Question: I am trying to build SPRO from <URL>
They use to generate the makefile.
My issue is that when I am trying to make the project I am getting the error
'"undefined reference to 'sin' "' etc.
Here is the error image

This error is due to the fact that math library is not being included with '-lm' flag but '-lm' is present in 'makefile.am'
Here is my 'makefile.am'
'''
AUTOMAKE_OPTIONS = 1.4 foreign
ACLOCAL_AMFLAGS = -I auxdir
LDADD = -lm -L. -lspro @sphere_lib@
INCLUDES = @sphere_include@
include_HEADERS = spro.h
lib_LIBRARIES = libspro.a
noinst_HEADERS = getopt.h
libspro_a_SOURCES = system.h spro.h sig.c spf.c header.c misc.c lpc.c convert.c fft.c
bin_PROGRAMS = scopy slpc slpcep sfbank sfbcep
noinst_PROGRAMS = scompare
scopy_SOURCES = scopy.c getopt.c getopt1.c
scopy_DEPENDENCIES = libspro.a
slpc_SOURCES = slpc.c getopt.c getopt1.c
slpc_DEPENDENCIES = libspro.a
slpcep_SOURCES = slpcep.c getopt.c getopt1.c
slpcep_DEPENDENCIES = libspro.a
sfbank_SOURCES = sfbank.c getopt.c getopt1.c
sfbank_DEPENDENCIES = libspro.a
sfbcep_SOURCES = sfbcep.c getopt.c getopt1.c
sfbcep_DEPENDENCIES = libspro.a
scompare_SOURCES = scompare.c getopt.c getopt1.c
scompare_DEPENDENCIES = libspro.a
SUBDIRS = doc auxdir test
EXTRA_DIST = README INSTALL COPYING CHANGES
'''
Can anyone guide me how to fix this issue?
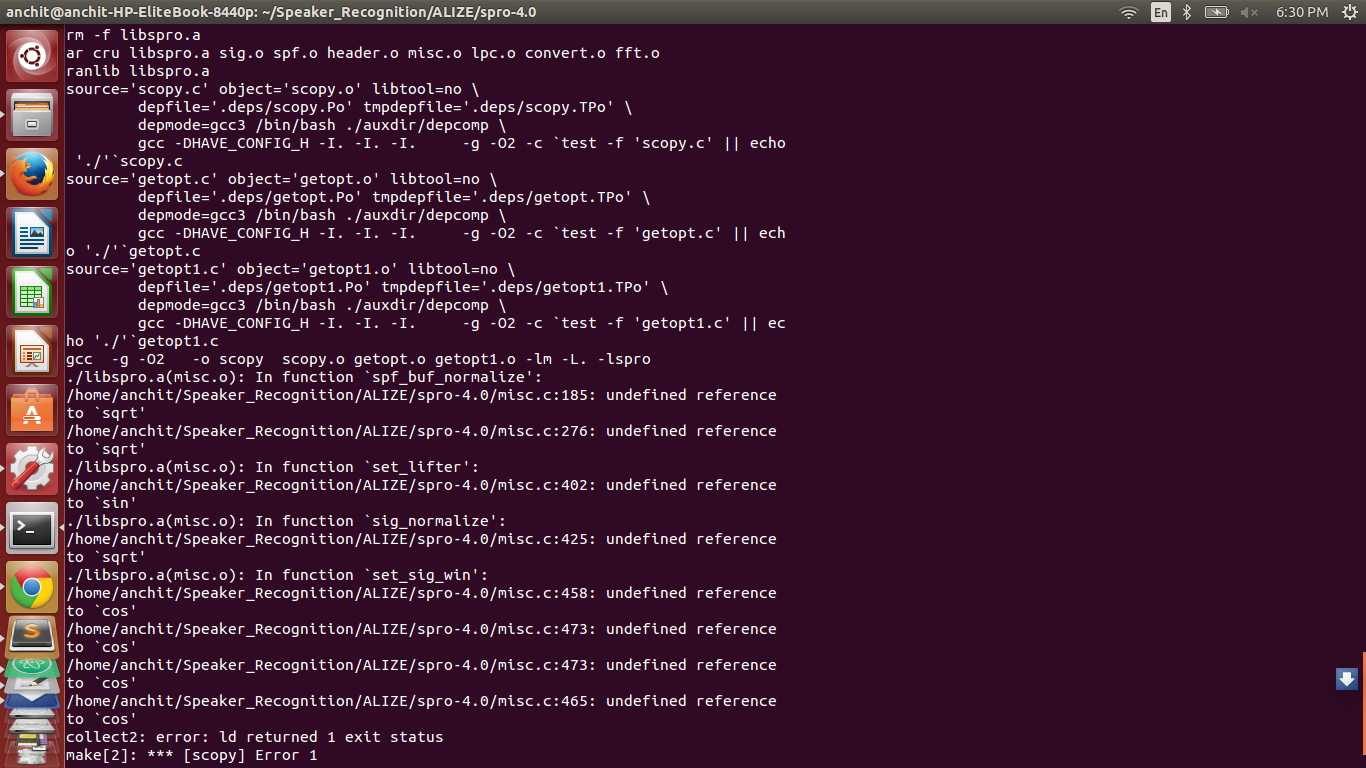
Answer: Change the order of the dependencies (if libA needs symbols from libB then the order should be '-lA -lB'). So it should be:
'''
LDADD = -L. -lspro @sphere_lib@ -lm
'''